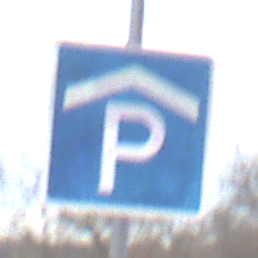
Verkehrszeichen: Parkhaus
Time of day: MorningAfternoon
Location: Outdoor (Suburban)
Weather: Overcast
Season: NotSpecified
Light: Natural